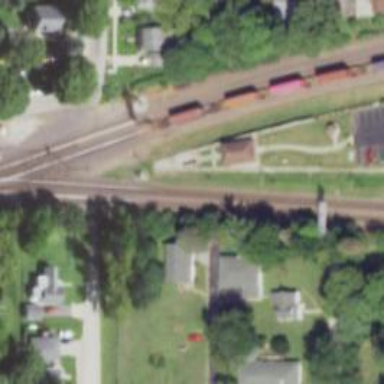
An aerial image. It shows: Railway junction.